Question: I want to create page view counter when customer visit our website. How can I code it in codeigniter ?

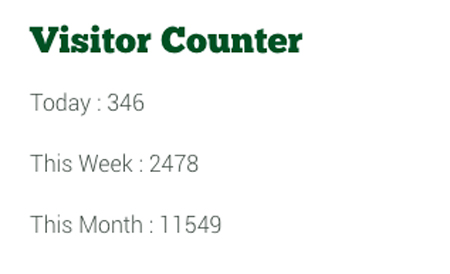
Answer: You may want to see this post <URL>
and also <URL>
to know more you need to visit
<URL>
Hope thats helps.